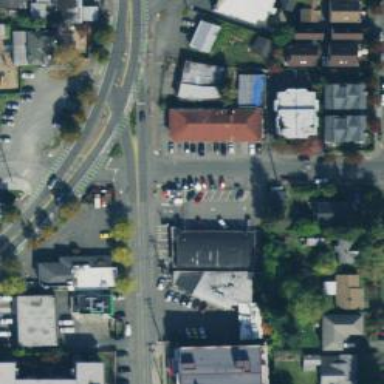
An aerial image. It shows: Convenience shop.